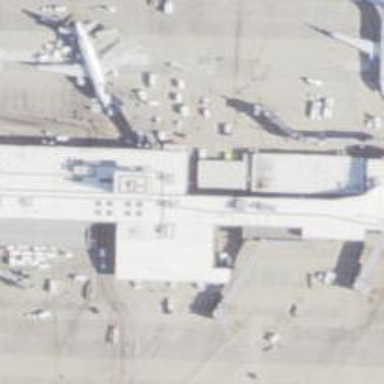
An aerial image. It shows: Airport gate.